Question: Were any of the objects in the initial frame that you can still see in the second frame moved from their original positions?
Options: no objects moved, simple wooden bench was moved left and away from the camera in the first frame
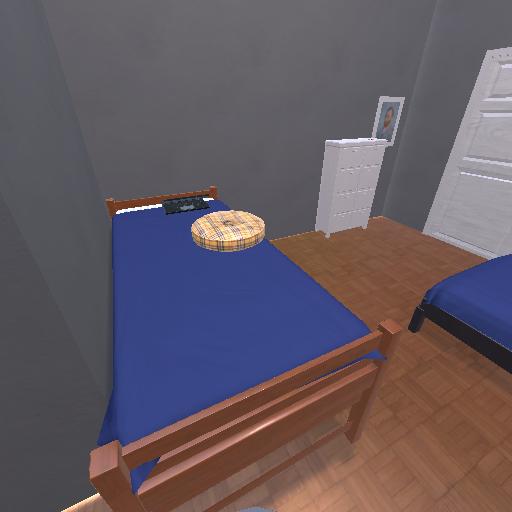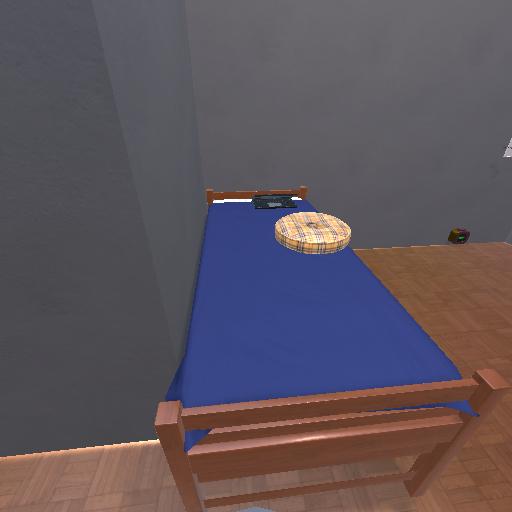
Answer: no objects moved